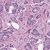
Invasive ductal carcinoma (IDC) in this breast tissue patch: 1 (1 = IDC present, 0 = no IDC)